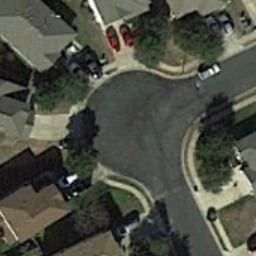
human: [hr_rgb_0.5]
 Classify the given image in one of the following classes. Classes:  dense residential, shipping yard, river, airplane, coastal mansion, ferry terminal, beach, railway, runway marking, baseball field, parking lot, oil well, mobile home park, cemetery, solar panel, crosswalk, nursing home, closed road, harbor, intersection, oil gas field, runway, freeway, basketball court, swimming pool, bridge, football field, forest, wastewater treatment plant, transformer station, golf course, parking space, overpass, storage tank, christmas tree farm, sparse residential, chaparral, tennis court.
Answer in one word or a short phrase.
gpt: closed road